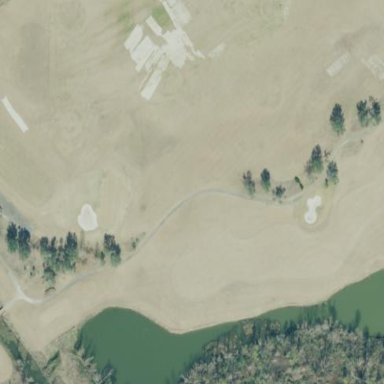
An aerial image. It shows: Scenic golf fairway.